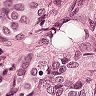
Metastatic tissue present: yes